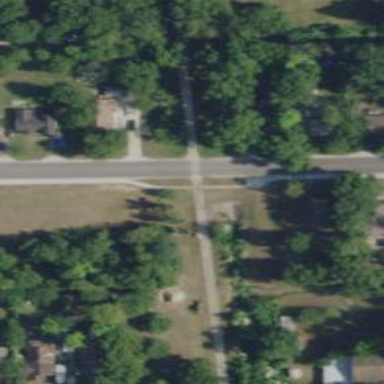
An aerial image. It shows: Uncontrolled road crossing.